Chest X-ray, AP view. Patient: 59 years old, sex F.
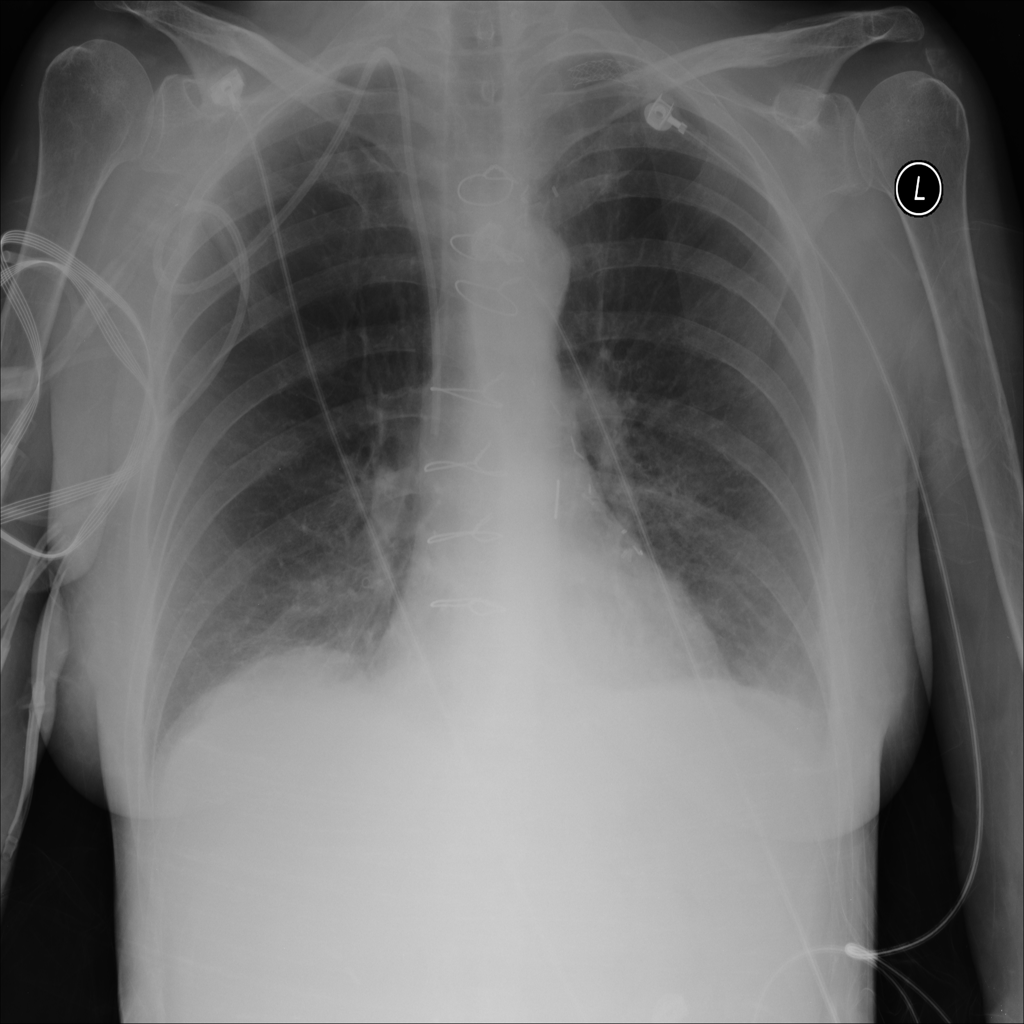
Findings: Atelectasis, Infiltration